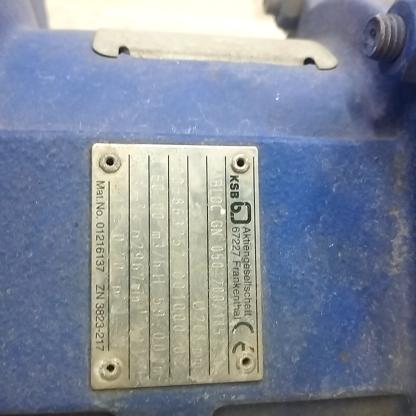
Klasa: tabliczka-znamionowa